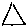
Label: triangle